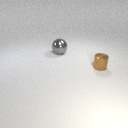
large gray metal sphere to the left of small brown metal cylinder